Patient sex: M
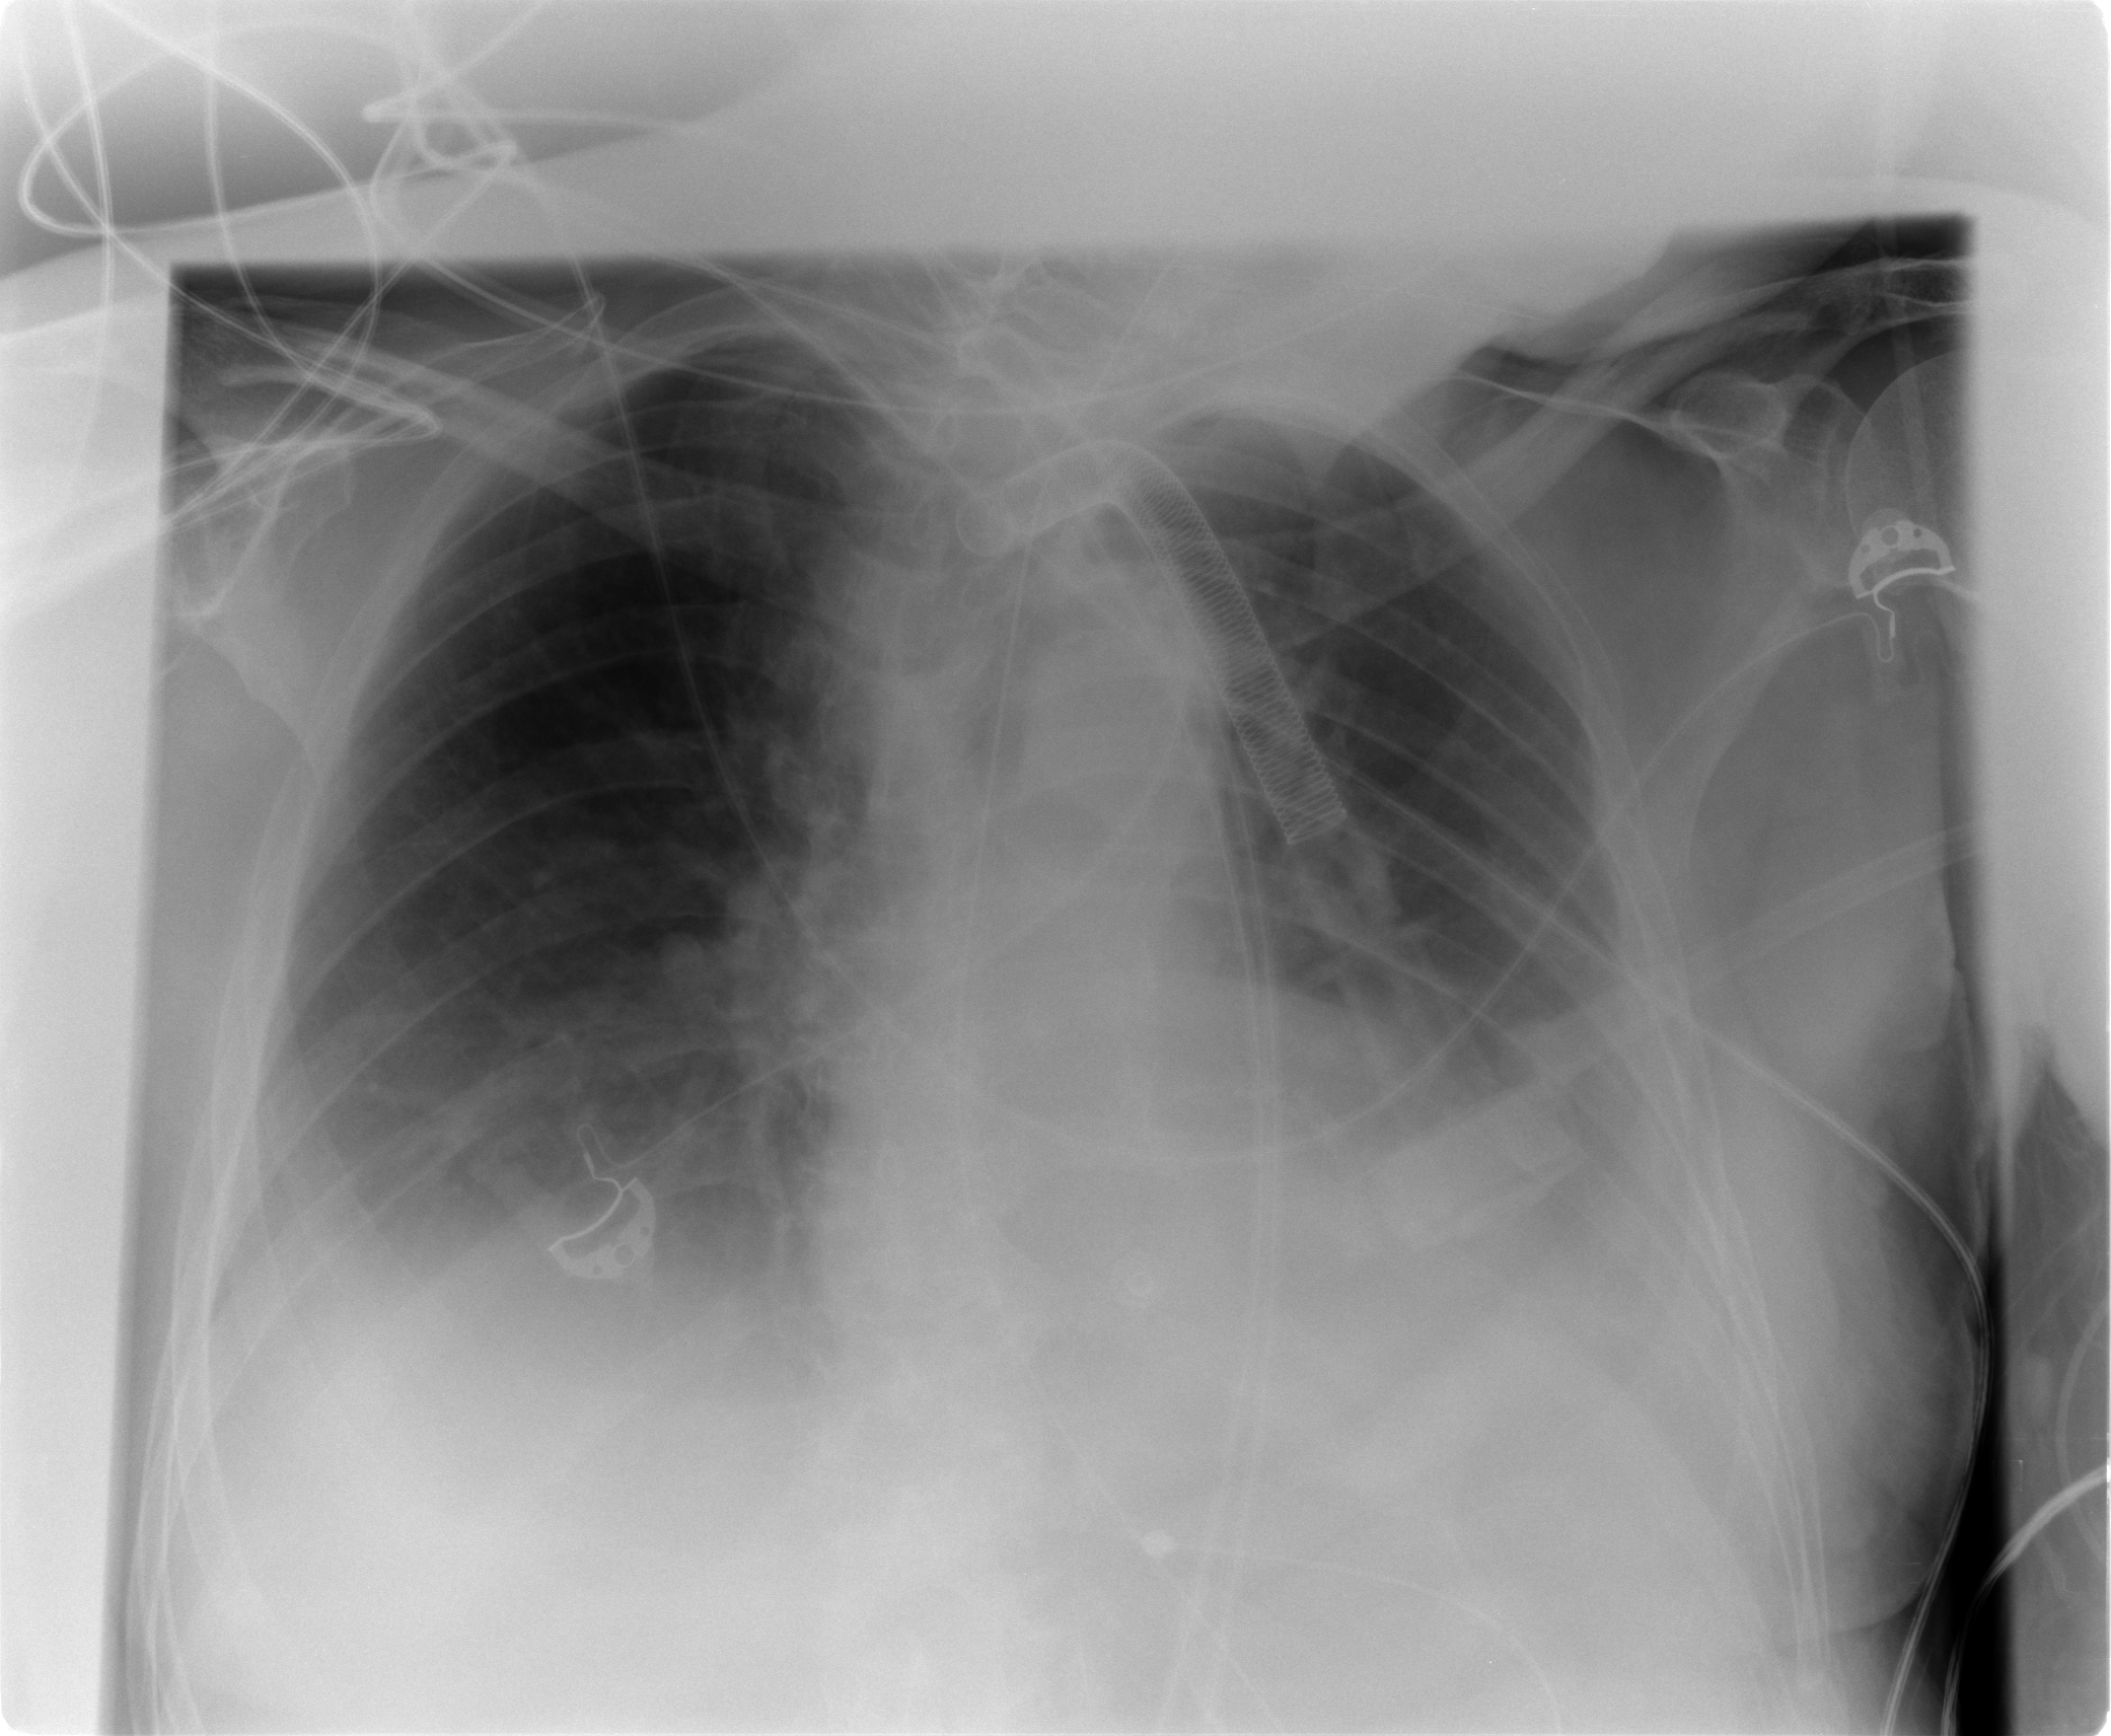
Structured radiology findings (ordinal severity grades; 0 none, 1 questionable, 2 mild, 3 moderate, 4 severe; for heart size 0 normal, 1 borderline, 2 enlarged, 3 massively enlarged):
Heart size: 0
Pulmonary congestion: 0
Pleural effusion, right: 2
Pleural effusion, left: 2
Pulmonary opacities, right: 0
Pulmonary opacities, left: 2
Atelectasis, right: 2
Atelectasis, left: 2